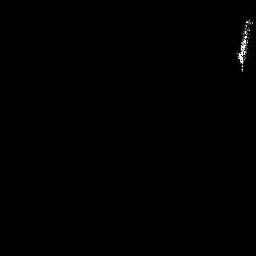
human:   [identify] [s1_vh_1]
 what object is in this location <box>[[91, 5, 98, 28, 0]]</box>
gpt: <ref>1 medium ship at the top right</ref>